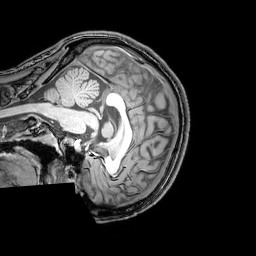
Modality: T1w
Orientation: sagittal
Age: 26
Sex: female
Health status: healthy
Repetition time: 0.081 s
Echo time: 0.037 s